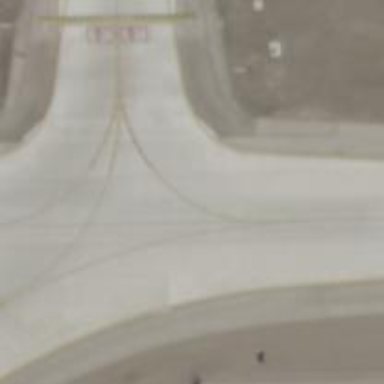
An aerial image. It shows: Image of taxiway at airport.